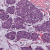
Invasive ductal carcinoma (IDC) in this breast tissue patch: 1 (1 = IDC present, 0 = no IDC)